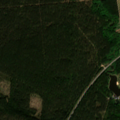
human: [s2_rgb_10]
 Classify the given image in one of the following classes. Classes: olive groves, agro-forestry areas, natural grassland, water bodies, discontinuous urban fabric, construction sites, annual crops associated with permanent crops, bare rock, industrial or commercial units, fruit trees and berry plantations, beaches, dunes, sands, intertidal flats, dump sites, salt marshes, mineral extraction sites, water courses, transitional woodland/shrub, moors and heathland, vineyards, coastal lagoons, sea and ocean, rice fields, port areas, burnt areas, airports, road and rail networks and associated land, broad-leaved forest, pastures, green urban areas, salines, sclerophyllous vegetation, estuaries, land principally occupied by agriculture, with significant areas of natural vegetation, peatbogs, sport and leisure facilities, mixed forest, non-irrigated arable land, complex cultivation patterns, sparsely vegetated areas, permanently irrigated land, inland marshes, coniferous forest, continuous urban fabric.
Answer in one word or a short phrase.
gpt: complex cultivation patterns, coniferous forest, mixed forest